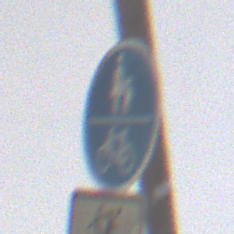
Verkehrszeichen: GemeinsamerGehUndRadweg
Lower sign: EinspurigeFahrzeugeFrei6
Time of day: MorningAfternoon
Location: Roofed (Urban)
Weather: PartlyCloudy
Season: NotSpecified
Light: Natural